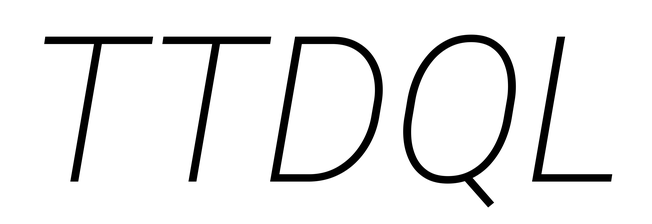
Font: Roboto-Italic_ExtraLight_Italic